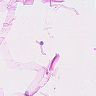
Metastatic tissue present: no